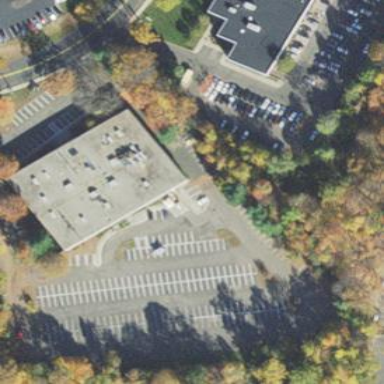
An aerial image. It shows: College building.